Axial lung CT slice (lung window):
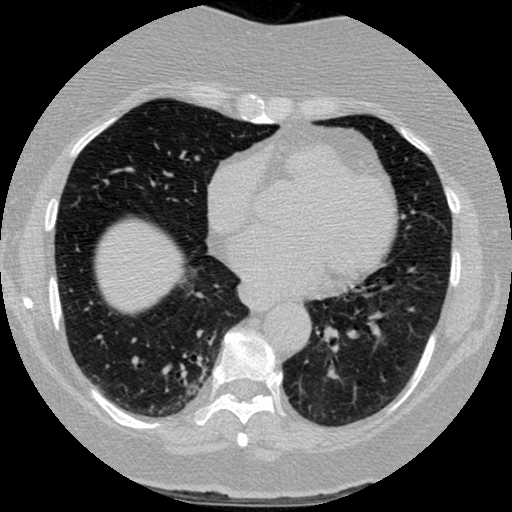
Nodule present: no